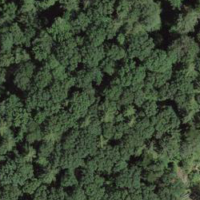
EUNIS habitat code: 41
Species observed at this site:
Ilex aquifolium